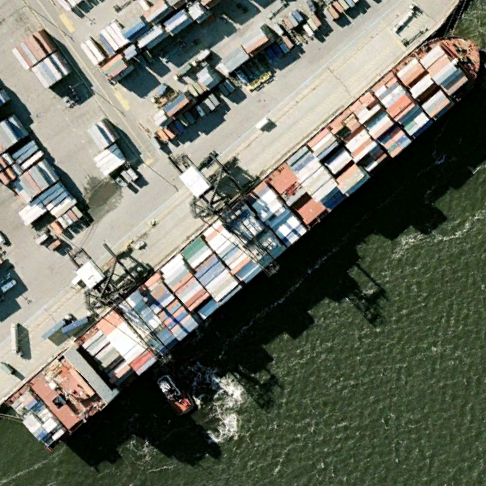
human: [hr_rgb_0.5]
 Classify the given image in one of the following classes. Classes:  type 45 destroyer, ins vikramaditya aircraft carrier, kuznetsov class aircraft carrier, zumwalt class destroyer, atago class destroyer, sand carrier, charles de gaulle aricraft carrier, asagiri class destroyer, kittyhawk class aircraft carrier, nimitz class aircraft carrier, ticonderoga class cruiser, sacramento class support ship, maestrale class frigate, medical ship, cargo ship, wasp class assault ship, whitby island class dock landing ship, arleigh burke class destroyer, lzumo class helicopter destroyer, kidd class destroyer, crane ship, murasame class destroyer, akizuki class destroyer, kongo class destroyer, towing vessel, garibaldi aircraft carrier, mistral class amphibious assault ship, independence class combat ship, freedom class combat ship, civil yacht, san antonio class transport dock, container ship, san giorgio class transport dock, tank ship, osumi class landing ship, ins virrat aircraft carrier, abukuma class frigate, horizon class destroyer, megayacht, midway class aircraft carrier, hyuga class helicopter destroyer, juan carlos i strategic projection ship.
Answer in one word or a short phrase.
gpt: Container ship